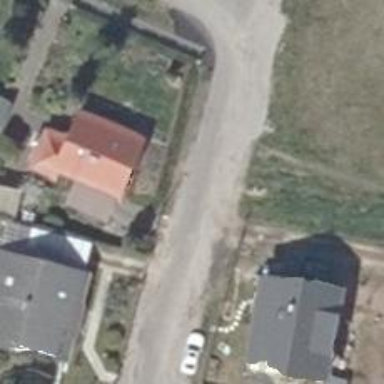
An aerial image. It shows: Residential road with asphalt surface.